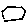
Label: hexagon